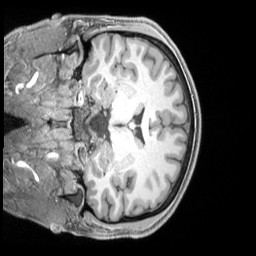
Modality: T1w
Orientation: coronal
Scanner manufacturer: siemens
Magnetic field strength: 3 T
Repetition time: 2.4 s
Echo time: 0.00224 s